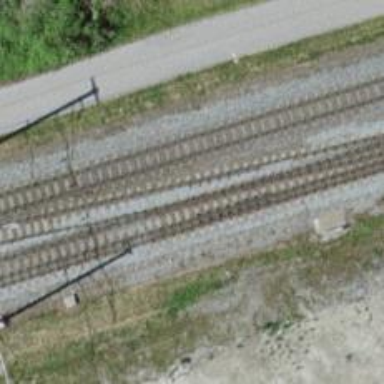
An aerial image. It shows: Narrow-gauge railway track with one electrified contact line.